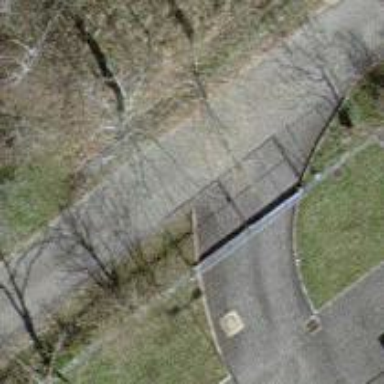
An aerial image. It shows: Gate.